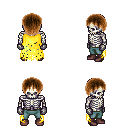
a pixel art fantasy rpg character, male body template, skeleton, yellow tattered cape, teal pants, brown plain hairstyle, metal gloves, maroon shoes, four views (front, back, left, right), 2x2 character sprite sheet, small pixel art, hard edges, no anti-aliasing